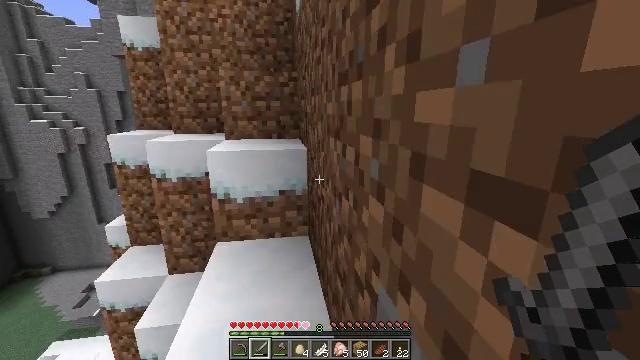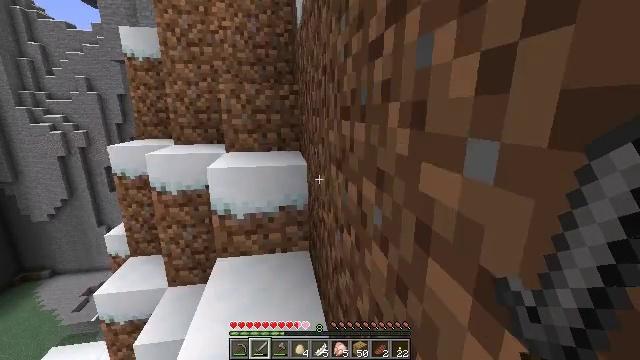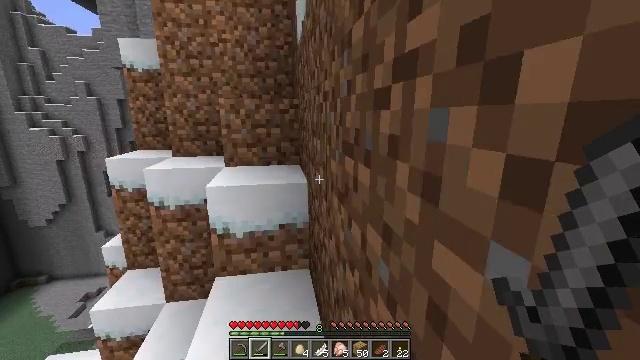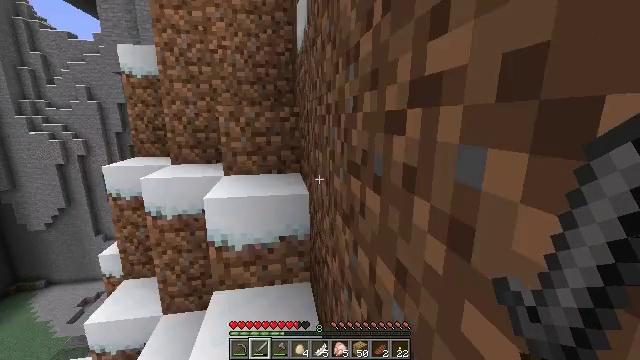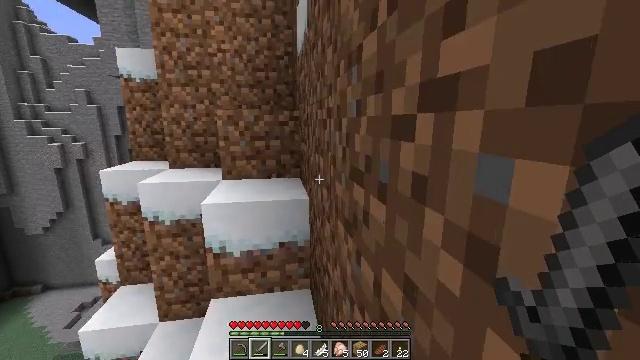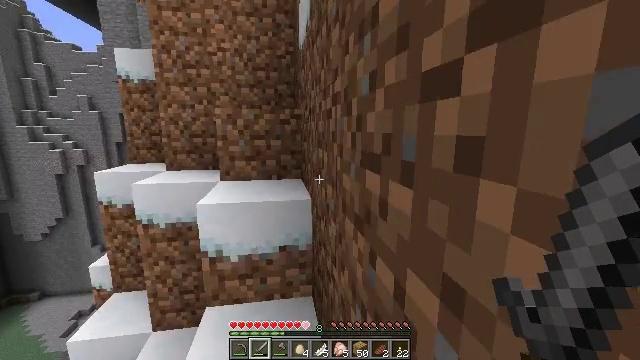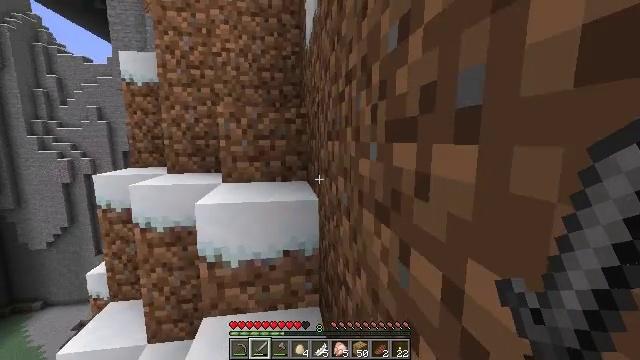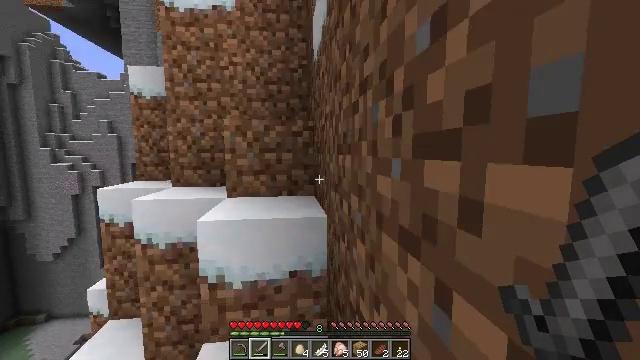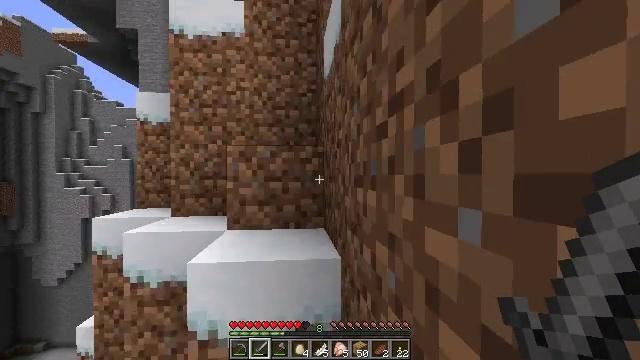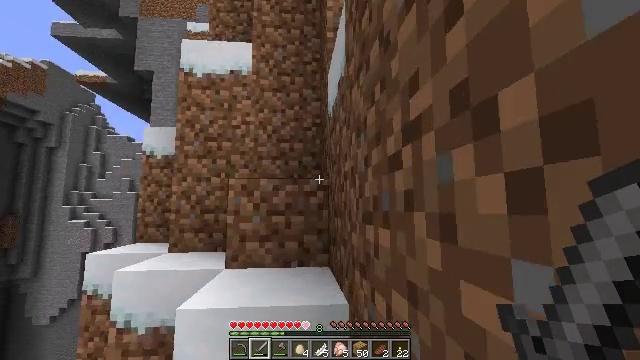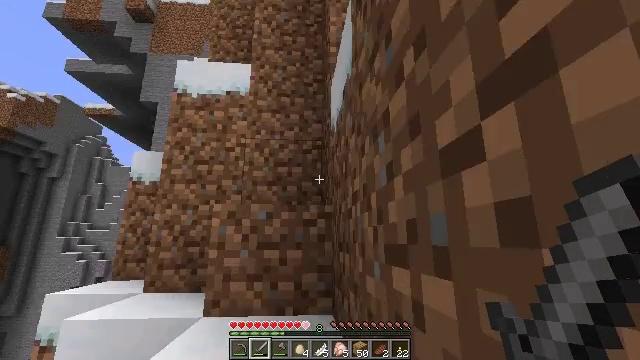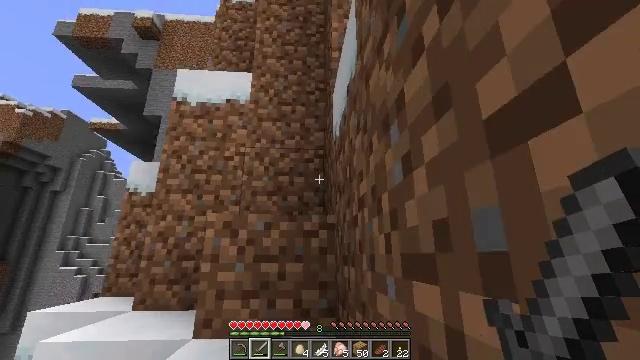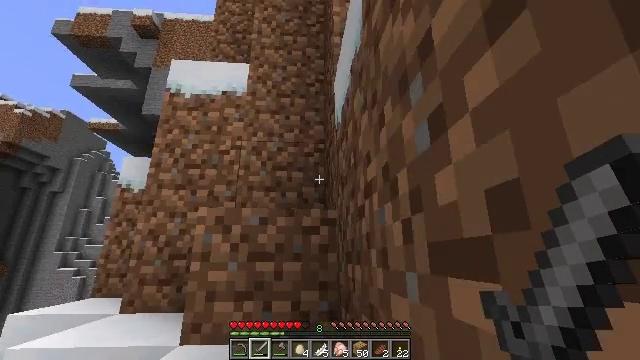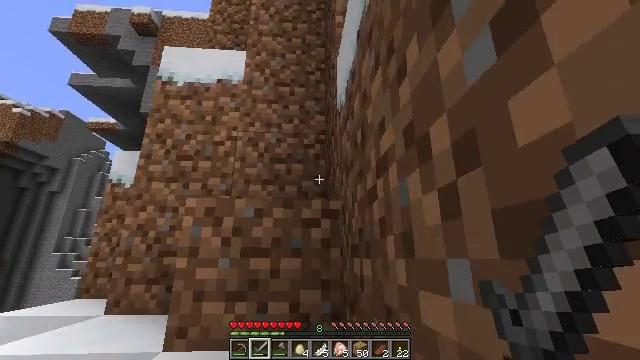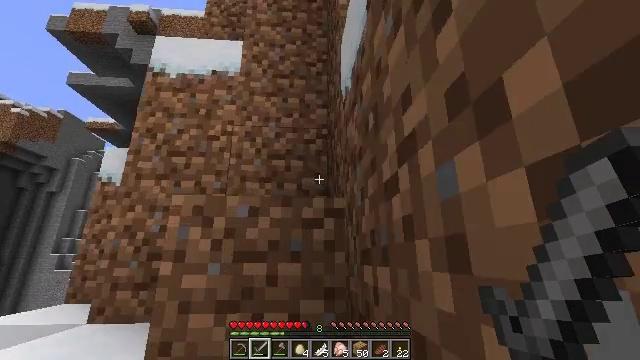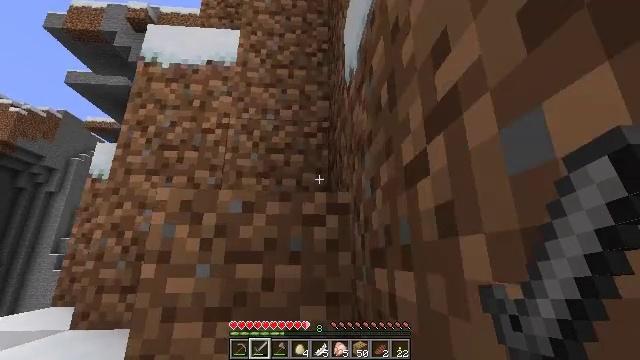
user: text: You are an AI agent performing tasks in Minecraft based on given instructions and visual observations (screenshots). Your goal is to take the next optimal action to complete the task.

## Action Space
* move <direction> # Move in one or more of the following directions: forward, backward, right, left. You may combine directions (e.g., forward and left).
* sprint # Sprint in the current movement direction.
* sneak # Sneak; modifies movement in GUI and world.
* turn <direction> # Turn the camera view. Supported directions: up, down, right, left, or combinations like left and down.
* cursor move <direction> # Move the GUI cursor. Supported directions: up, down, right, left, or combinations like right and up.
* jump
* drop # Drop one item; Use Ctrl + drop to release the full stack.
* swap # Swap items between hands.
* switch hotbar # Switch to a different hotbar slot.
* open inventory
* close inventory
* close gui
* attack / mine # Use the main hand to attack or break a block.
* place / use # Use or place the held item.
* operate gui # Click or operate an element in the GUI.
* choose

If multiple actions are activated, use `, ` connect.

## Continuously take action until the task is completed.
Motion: motion action
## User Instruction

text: Kill mobs.
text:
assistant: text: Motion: move forward, jump
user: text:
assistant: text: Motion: move forward, jump
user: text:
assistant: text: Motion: move forward
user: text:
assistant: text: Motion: move forward
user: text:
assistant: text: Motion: move forward, turn up
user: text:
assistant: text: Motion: move forward, turn up
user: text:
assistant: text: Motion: move forward, sprint, turn left and up
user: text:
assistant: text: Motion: move forward, sprint, turn left and up
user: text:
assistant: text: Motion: move forward, sprint, turn up
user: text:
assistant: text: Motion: move forward, sprint, turn up
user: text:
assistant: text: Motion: move forward, sprint, turn up
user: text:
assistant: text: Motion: move forward, sprint
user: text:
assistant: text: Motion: move forward, sprint
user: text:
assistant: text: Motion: move forward, sprint
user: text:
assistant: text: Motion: move forward, sprint, jump
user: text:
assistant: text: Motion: move forward, sprint, jump
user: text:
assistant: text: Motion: move forward, sprint, turn right and down, jump
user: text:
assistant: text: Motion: move forward, sprint, turn right and down
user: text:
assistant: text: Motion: move forward, sprint
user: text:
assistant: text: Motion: move forward and move left, sprint
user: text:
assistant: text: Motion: move forward and move left, sprint
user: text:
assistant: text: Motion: move forward and move left, sprint, turn right
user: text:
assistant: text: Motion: move forward and move left, sprint, turn right
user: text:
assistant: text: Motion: move forward and move left, sprint, turn right, jump
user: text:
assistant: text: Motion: move forward and move left, sprint, turn right, jump
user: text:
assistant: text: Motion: move forward and move left, sprint, turn right, jump
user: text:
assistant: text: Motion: move forward and move left, sprint, turn right and down, jump
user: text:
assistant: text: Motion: move forward and move left, sprint, turn right, jump
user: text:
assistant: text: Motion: move forward and move left, sprint, turn right
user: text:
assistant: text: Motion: move forward and move left, sprint, turn right and down